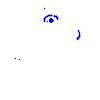
Particle: proton